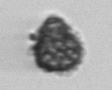
Label: Syracosphaera_pulchra